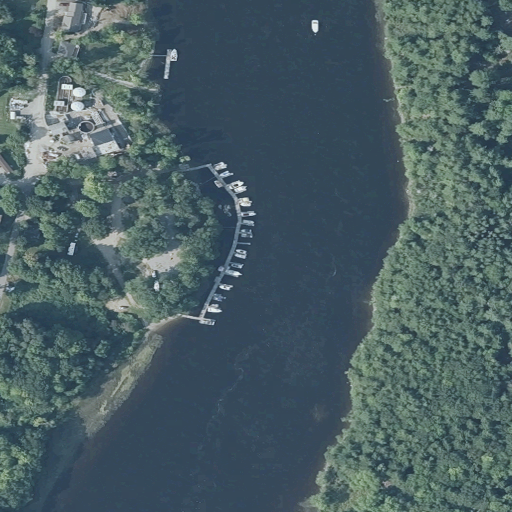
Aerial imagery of cape in Maine named Southard Point containing open water, evergreen forest, deciduous forest, herbaceous wetlands, mixed forest, open development, low intensity development, grassland, and medium intensity development